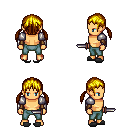
a pixel art fantasy rpg character, male body template, human, tanned skin, steel arm armor, teal pants, blonde twin-tailed hairstyle, cloth bracers, gray slippers, dagger, four views (front, back, left, right), 2x2 character sprite sheet, small pixel art, hard edges, no anti-aliasing